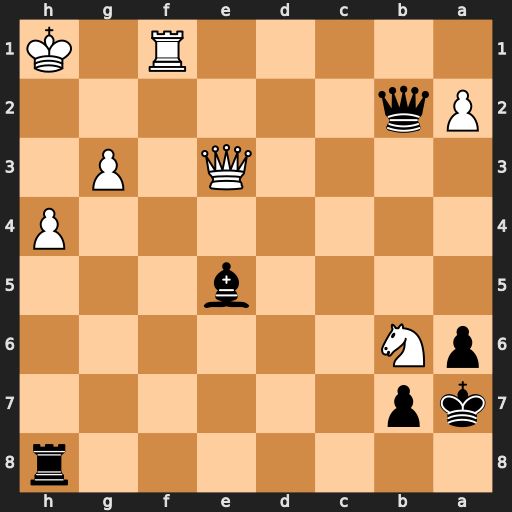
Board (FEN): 7r/kp6/pN6/4b3/7P/4Q1P1/Pq6/5R1K
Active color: b
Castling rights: -
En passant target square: -
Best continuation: Rxh4+ gxh4 Qh2#